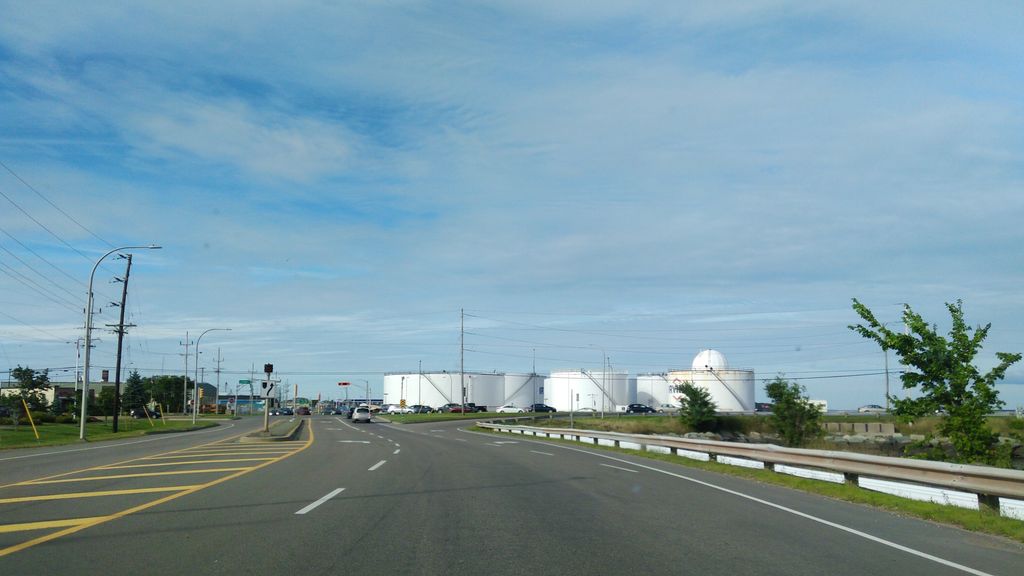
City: charlottetown